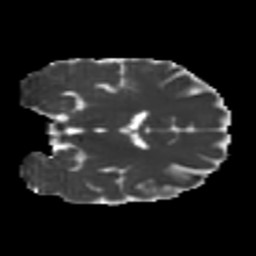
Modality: MD
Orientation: coronal
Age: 22
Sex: female
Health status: healthy
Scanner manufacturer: philips
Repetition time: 7.385 s
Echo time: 0.08599 s